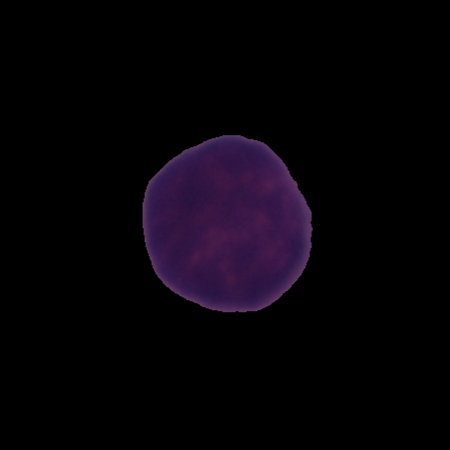
Label: healthy